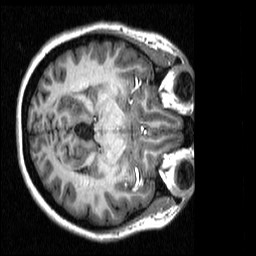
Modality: T1w
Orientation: axial